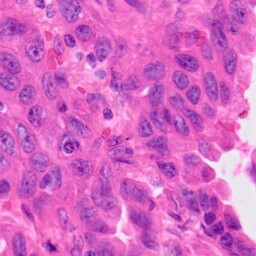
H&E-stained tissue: Lung